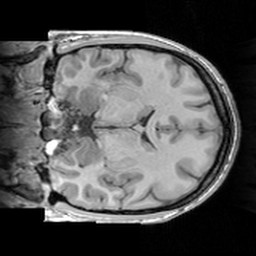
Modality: T1w
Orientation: coronal
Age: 23
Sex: female
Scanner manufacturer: siemens
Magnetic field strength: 3 T
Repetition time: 1.63 s
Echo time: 0.00311 s